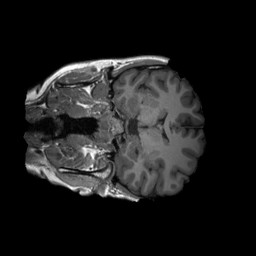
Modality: T1w
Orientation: coronal
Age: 18
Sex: female
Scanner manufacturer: siemens
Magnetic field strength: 3 T
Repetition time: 2.3 s
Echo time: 0.00232 s